Question: Been searching for a library that can create a gridview similar to tumblr's /archive page.
example: sweethomestyle.tumblr.com/archive or any tumblr blog then /archive
What it does is keep the aspect ratio of the images but make them all fit into the screen. I know its a word for this but I'm not sure what it is.
I would like to replicate this in android, the images will be all different sizes.

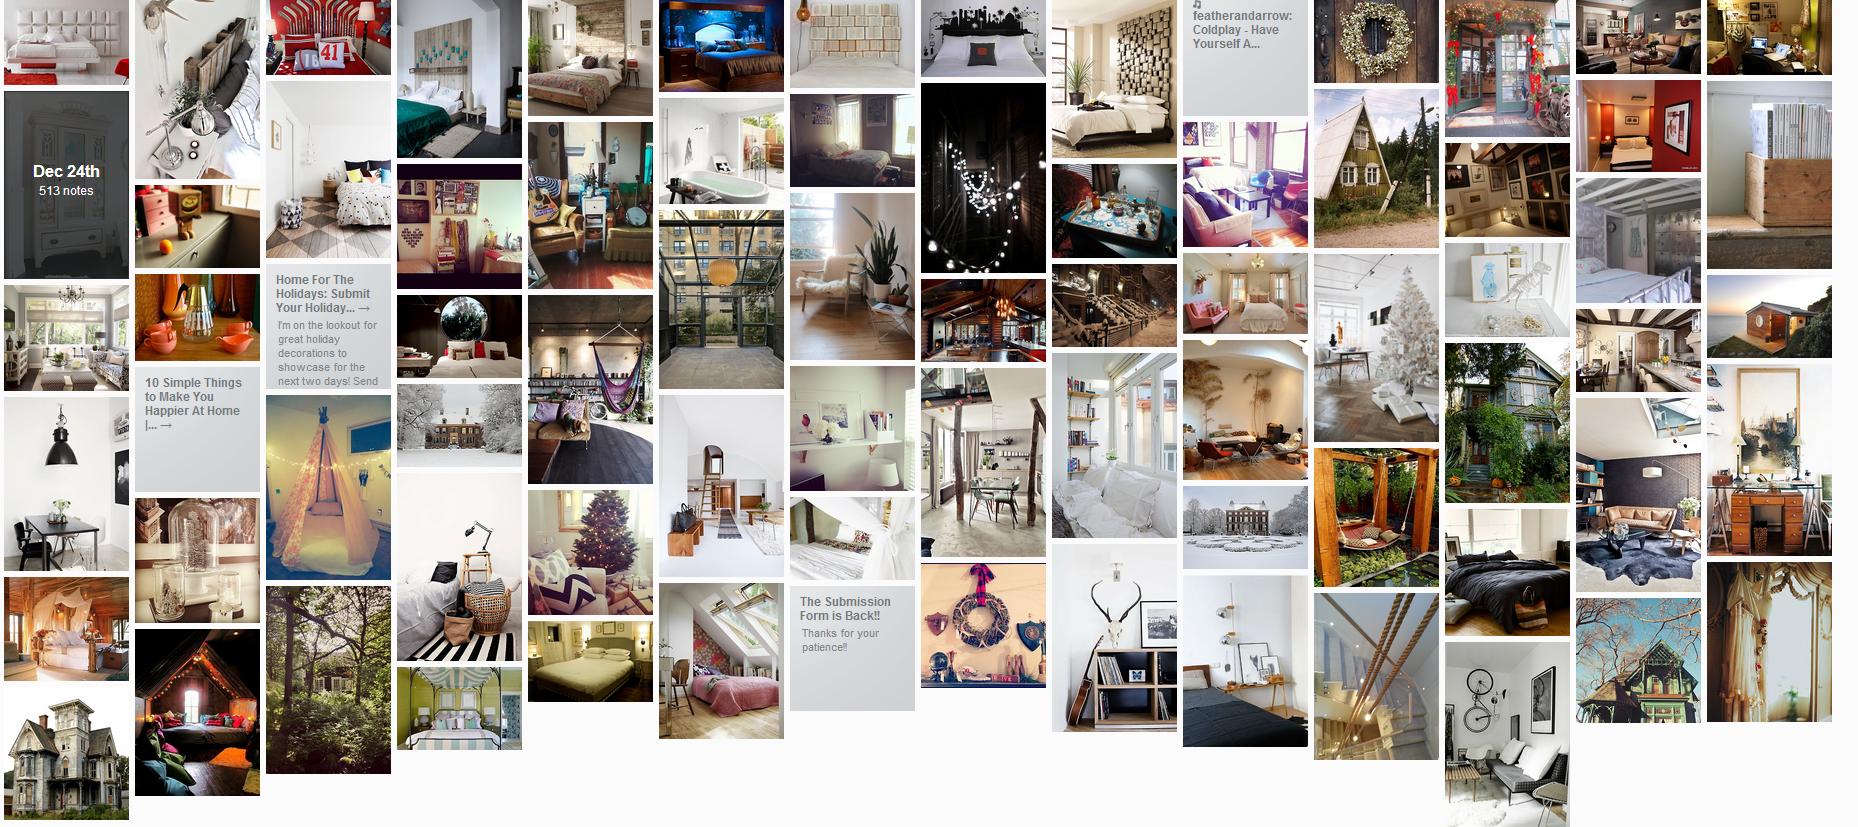
Answer: Maybe this library would work for you <URL>